Field crop: maize
Growth stage: 2
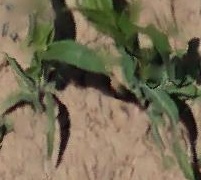
Species: maize